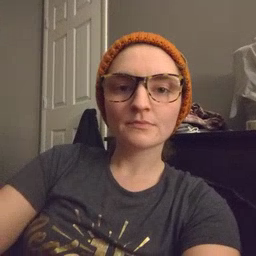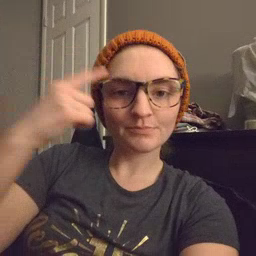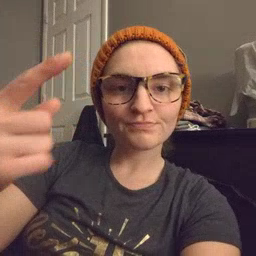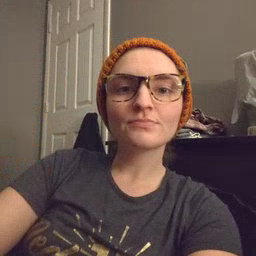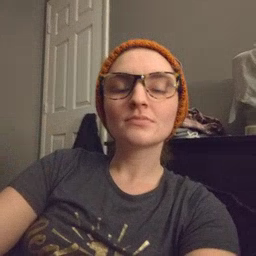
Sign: penny